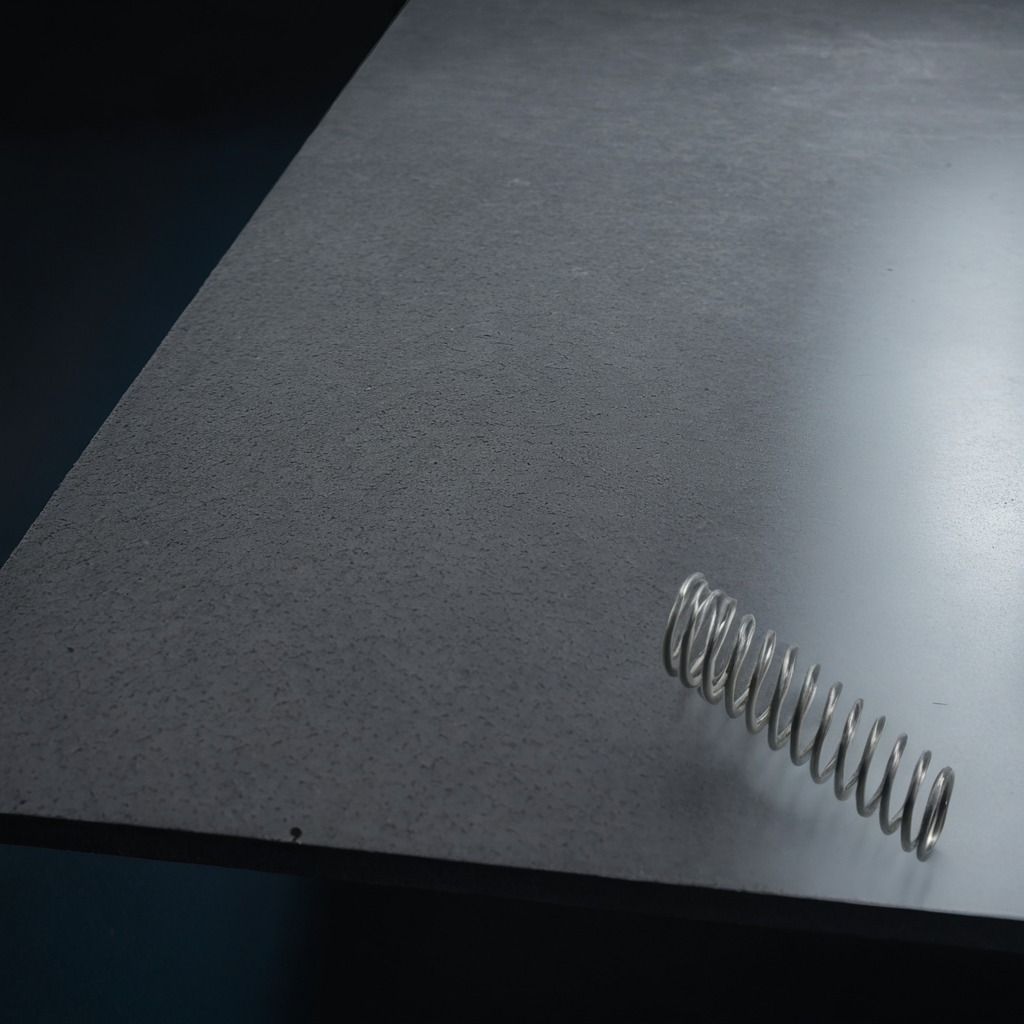
A coiled metal spring is lying on a clean granite table inside a workshop at night dim ambient light soft shadows worn but